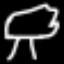
Label: palm tree